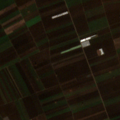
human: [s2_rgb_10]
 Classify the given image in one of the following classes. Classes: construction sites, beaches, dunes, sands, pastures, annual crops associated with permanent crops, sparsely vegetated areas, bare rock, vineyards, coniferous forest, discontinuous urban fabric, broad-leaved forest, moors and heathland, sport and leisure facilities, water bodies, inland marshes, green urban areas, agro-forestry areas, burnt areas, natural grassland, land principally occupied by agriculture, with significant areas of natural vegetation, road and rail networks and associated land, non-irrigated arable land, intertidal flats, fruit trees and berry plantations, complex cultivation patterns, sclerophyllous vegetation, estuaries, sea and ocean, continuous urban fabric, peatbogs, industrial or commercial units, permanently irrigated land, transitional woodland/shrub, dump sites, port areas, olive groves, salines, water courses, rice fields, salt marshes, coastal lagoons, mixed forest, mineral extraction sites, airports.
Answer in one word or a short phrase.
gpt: non-irrigated arable land